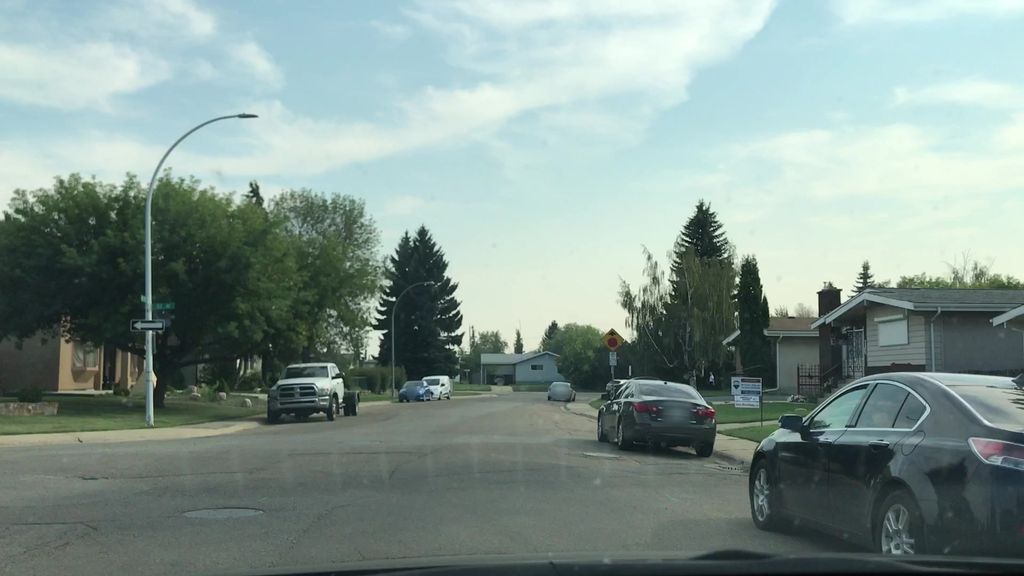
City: edmonton